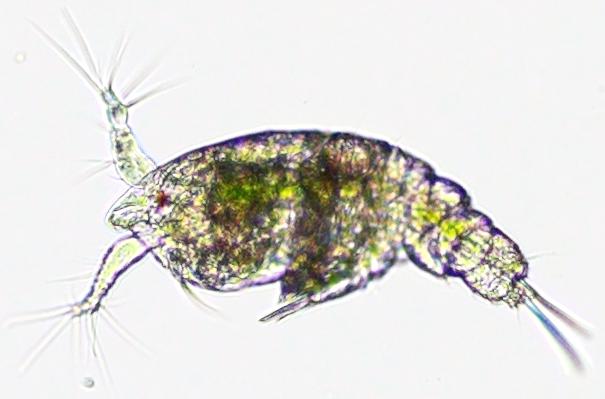
Label: Zooplankton